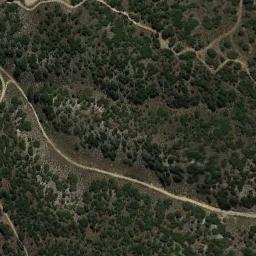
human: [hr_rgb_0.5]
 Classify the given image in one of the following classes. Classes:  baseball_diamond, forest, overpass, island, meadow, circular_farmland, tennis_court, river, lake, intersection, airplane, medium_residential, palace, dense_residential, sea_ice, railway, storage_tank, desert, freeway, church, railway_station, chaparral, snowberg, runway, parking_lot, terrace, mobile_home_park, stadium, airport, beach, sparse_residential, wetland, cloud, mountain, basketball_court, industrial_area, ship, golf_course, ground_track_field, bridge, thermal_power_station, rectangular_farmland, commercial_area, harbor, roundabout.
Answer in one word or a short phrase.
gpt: chaparral